Current action and preconditions to check: path_clear

Your task: For each precondition in the list above, predict whether it will hold at this action.

Consider the current scene as observed from the mobile robot's camera, and analyze the predicted future states of all dynamic agents (e.g., people, animals, vehicles, or any moving entities) within the NEXT SECOND.

IMPORTANT: Only answer "very likely" if you are absolutely certain—based on strong, clear evidence—that a dynamic agent will violate the precondition in the predicted future state. Do NOT answer "very likely" for unlikely, ambiguous, or low-probability risks.

Ask yourself for each precondition: Is there a high probability, with clear and convincing evidence, that the predicted future states of any dynamic agent will interfere with the predicted future state of the currently executing action within the NEXT SECOND, causing that precondition to fail?

Assess the risk level based on these predictions. Use "likely" or "very likely" if motions create a clear risk of interference.

Use "neutral" or "improbable" if agents are nearby but their predicted paths are clearly diverging or non-conflicting.

Failure Risk Categories: "very improbable", "improbable", "neutral", "likely", "very likely"

Answer Format: Output ONLY the probability_of_failure value from these categories: "very improbable", "improbable", "neutral", "likely", "very likely"

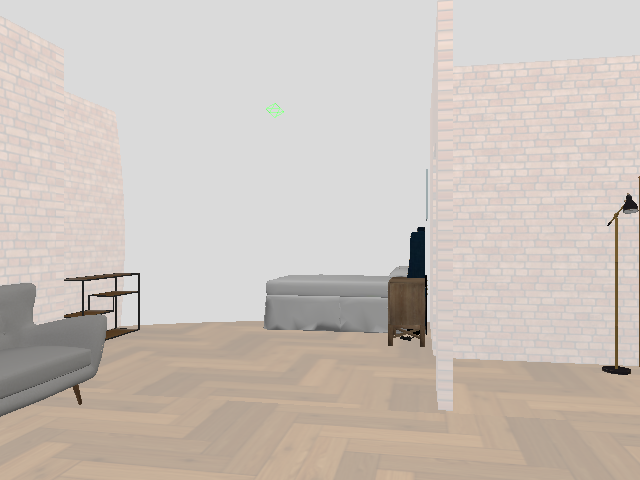

Answer: very improbable